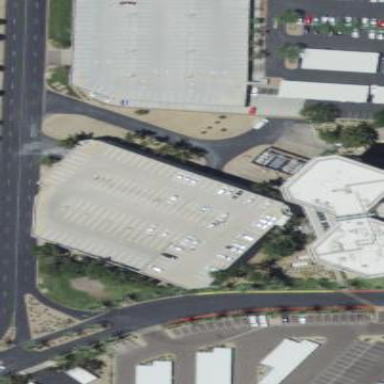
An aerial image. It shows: Multi-storey parking building.